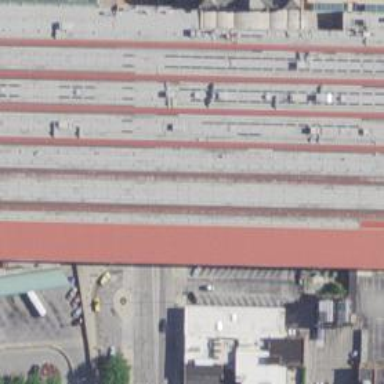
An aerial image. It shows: Railway passing through building passage tunnel.